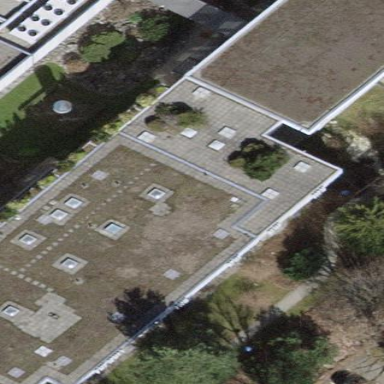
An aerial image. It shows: Hospital building.